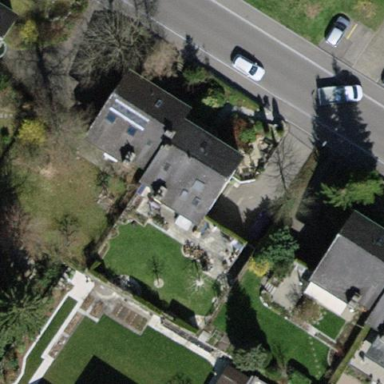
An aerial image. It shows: House with pitched roof.